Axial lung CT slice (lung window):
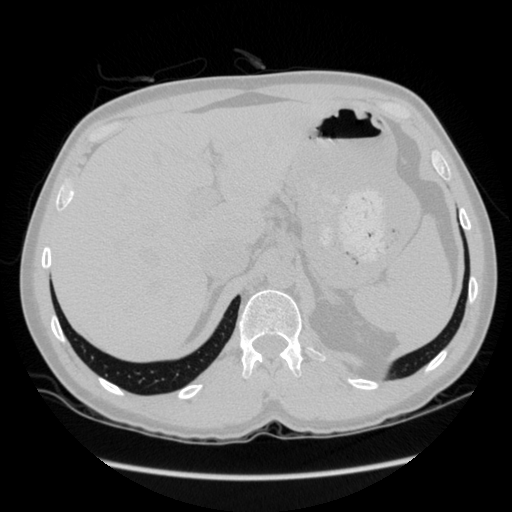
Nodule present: no